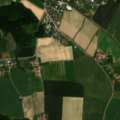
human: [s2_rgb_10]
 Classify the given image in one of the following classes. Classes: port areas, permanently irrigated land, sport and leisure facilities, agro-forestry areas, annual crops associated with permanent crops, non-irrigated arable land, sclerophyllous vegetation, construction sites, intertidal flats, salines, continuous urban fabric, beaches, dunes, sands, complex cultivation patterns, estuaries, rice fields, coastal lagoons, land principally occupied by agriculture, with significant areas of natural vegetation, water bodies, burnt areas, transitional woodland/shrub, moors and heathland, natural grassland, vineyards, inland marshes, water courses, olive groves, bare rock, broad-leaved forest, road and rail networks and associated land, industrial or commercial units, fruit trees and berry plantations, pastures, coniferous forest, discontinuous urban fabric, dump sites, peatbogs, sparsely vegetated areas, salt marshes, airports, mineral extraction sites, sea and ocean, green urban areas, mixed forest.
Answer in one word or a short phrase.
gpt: discontinuous urban fabric, non-irrigated arable land, complex cultivation patterns, land principally occupied by agriculture, with significant areas of natural vegetation, coniferous forest